Question: I have just installed a program on my pc and after that, an animated arrow is appeared on the screen showing me a new element on the bar:

How can I create this animated arrow ? What API do I have to use ?
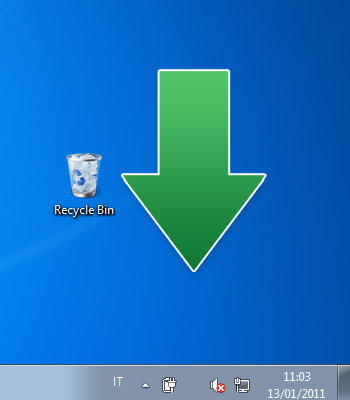
Answer: It can be made with a window that has a custom shape. One of my colleagues documented how to do this in .NET here:
<URL>
<URL>
The same thing can be done in C++ by following the technique